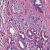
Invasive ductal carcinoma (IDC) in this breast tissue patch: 1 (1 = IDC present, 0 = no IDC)